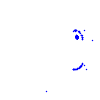
Particle: kaon